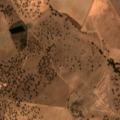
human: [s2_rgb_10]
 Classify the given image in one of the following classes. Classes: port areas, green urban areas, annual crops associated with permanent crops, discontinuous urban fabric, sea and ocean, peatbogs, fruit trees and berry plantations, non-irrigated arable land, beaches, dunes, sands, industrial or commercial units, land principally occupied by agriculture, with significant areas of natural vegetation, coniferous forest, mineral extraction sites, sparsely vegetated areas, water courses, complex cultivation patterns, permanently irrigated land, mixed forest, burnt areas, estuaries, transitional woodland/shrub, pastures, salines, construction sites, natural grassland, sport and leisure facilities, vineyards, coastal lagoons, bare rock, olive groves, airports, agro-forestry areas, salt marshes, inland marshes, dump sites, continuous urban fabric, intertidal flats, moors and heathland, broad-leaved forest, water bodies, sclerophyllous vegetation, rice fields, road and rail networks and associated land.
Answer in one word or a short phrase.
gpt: permanently irrigated land, pastures, agro-forestry areas